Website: home-depot
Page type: delivery-shipping
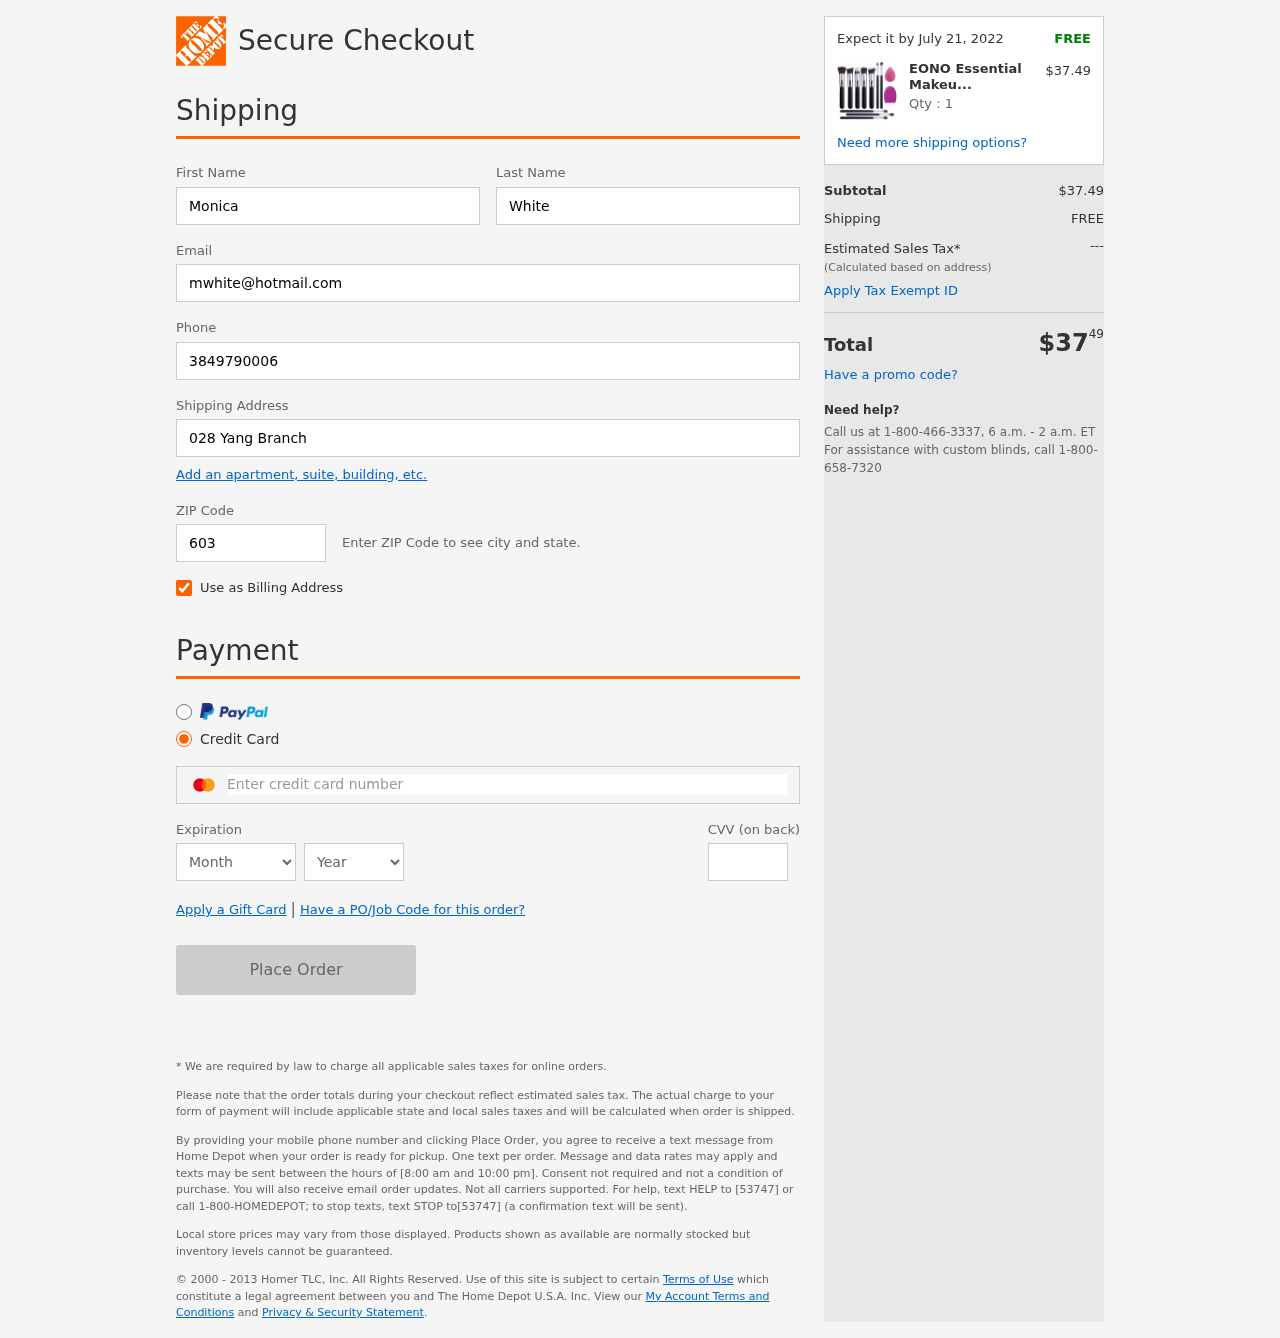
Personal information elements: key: PII_CARD_CVV
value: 560
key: PII_CARD_EXPIRY_MONTH
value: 03
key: PII_CARD_EXPIRY_YEAR
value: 29
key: PII_CARD_NUMBER
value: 2273 3361 8236 6132
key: PII_EMAIL
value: mwhite@hotmail.com
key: PII_FIRSTNAME
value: Monica
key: PII_LASTNAME
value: White
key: PII_PHONE
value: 3849790006
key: PII_POSTCODE
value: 60361
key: PII_STREET
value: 028 Yang Branch
Product elements: key: PRODUCT1_NAME
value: EONO Essential Makeup Brush Set Premium Synthetic Kabuki Foundation Face Powder Blush Eye Shadow Bru
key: PRODUCT1_PRICE
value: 37.49
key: PRODUCT1_QUANTITY
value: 1
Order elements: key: ORDER_DELIVERY_DATE
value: Expect it by July 21, 2022
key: ORDER_SUBTOTAL
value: $37.49
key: ORDER_SHIPPING_COST
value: FREE
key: ORDER_TOTAL
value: $3749